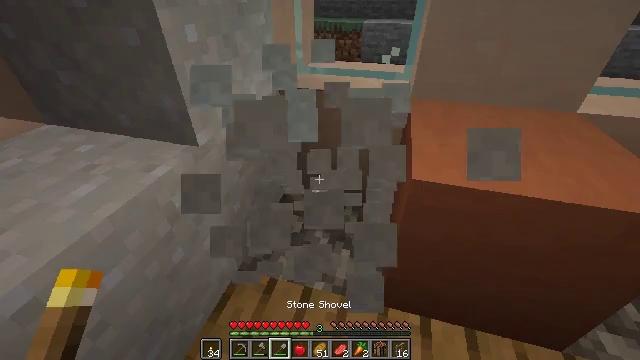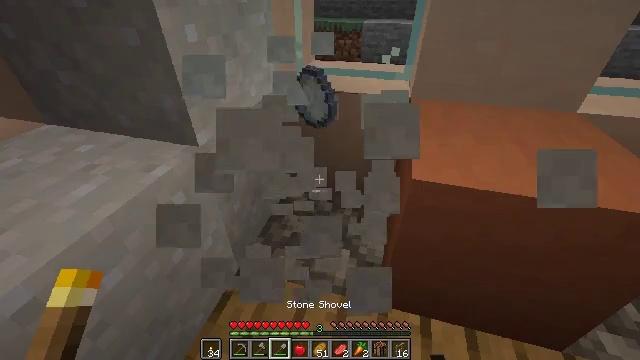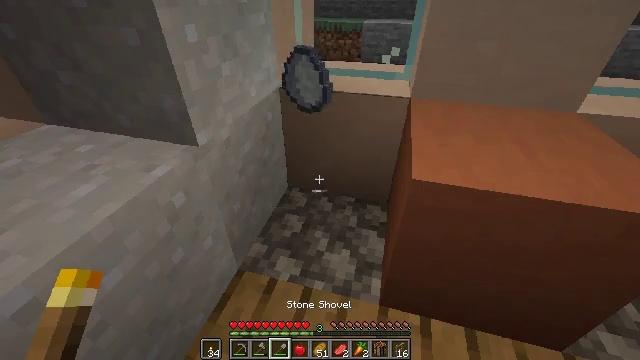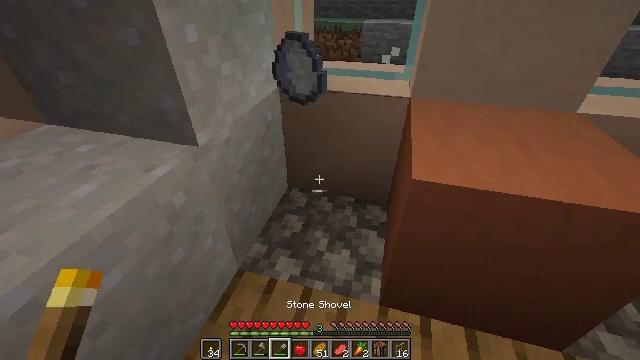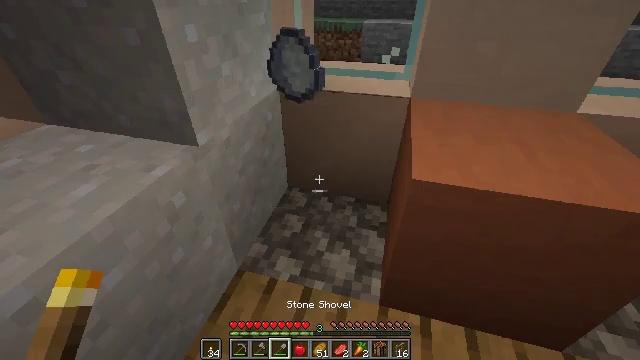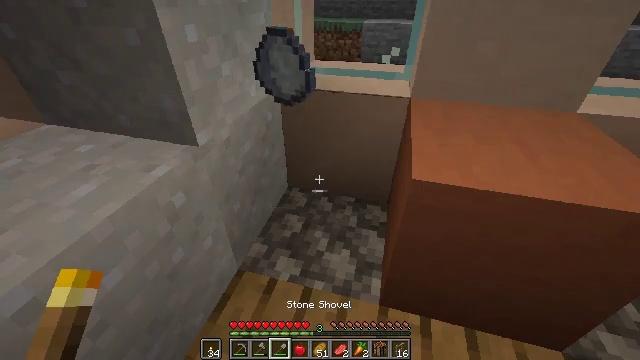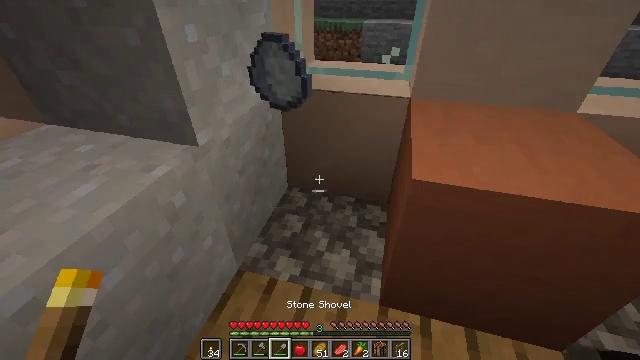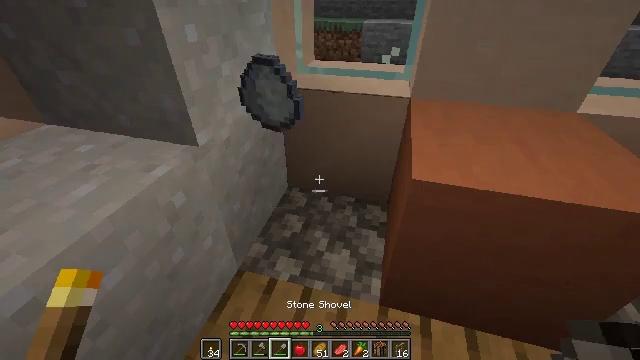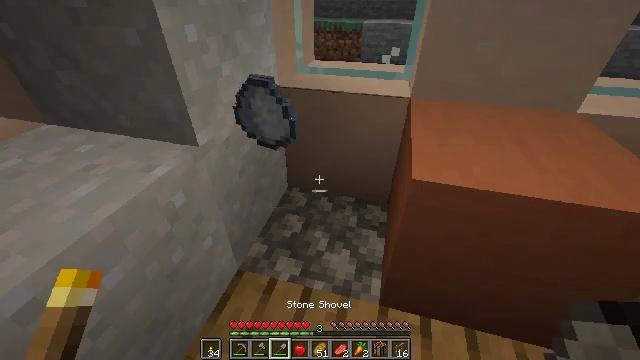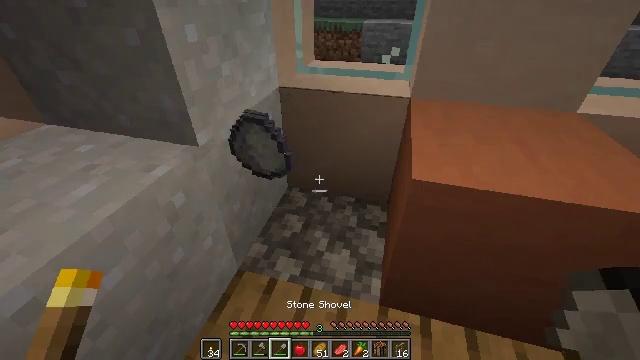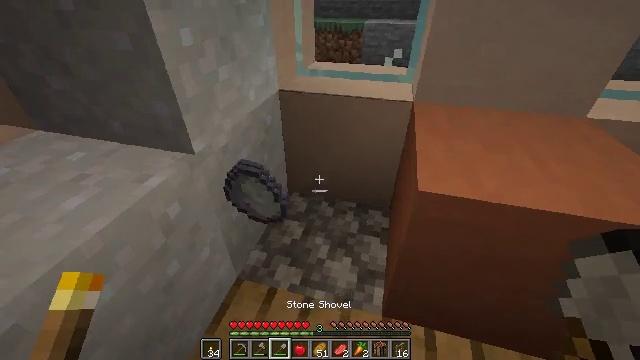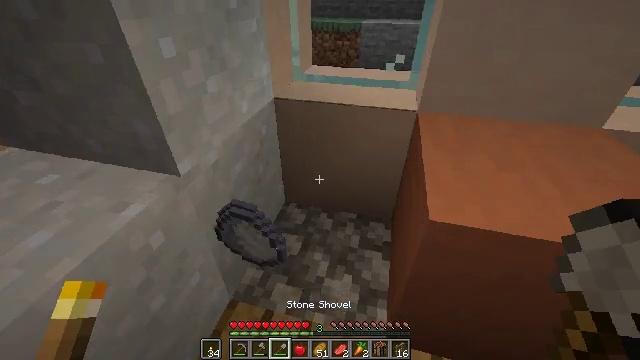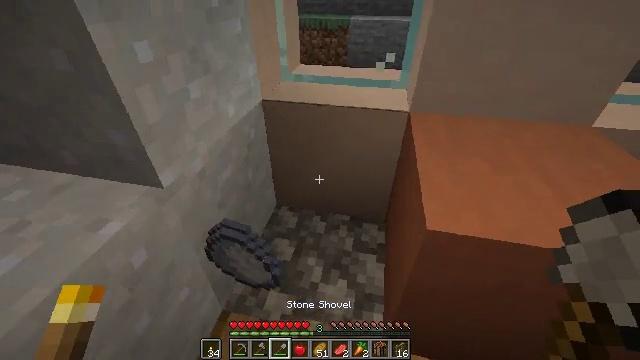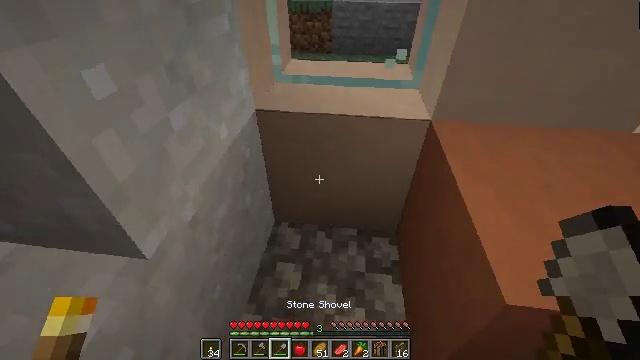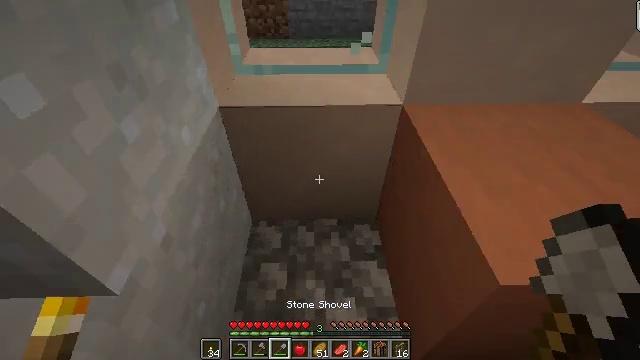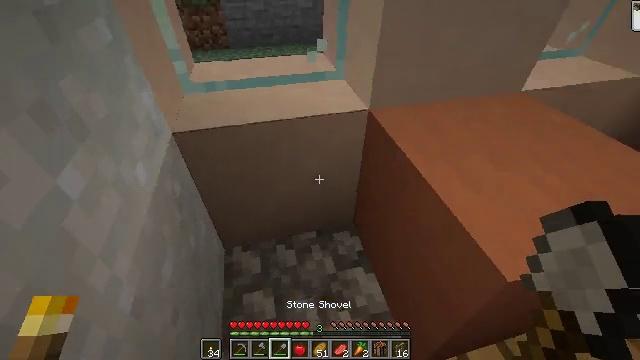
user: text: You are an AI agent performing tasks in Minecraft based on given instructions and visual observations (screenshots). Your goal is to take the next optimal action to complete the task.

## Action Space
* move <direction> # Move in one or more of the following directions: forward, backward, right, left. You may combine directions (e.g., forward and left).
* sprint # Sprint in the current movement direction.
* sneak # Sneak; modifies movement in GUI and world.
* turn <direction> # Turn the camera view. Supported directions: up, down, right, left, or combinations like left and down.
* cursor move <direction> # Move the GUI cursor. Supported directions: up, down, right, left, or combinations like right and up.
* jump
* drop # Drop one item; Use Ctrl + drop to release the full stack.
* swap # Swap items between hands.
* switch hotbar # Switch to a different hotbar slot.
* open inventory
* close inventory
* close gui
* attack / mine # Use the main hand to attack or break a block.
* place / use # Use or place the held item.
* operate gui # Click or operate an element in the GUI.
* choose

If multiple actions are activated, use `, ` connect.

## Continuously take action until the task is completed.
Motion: motion action
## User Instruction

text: Collect beetroots from the field.
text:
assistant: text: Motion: no_op
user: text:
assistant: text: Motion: no_op
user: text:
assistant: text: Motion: no_op
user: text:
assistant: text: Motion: no_op
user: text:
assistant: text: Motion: no_op
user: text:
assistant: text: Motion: no_op
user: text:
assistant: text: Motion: no_op
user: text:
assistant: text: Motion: no_op
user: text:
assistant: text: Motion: no_op
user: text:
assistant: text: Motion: move forward
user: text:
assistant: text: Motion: move forward
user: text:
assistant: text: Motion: move forward and move left, turn right
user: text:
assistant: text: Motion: move forward and move left, turn right and down
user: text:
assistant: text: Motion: move forward and move left, turn right and down
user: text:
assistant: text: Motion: move forward and move left, turn right
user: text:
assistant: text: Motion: move forward and move left, turn right and up
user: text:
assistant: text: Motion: move forward, turn right and up
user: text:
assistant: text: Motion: turn right and up
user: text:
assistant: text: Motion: turn right
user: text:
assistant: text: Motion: move right, turn right and up
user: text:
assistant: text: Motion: move right, turn right and up
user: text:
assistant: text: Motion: move right, turn right and up
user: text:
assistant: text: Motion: turn right and up
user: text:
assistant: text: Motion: turn right and up, open inventory
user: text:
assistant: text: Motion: open inventory
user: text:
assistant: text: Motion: cursor move left, open inventory
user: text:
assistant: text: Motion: open inventory
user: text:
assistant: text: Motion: no_op
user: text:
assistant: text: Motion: no_op
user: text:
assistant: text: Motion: cursor move right